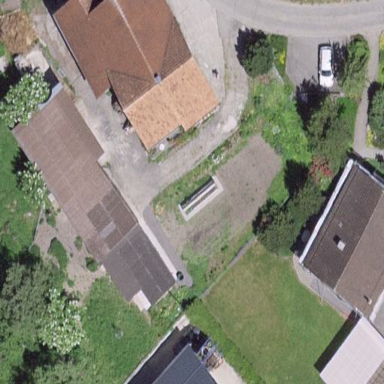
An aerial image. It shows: Shed.